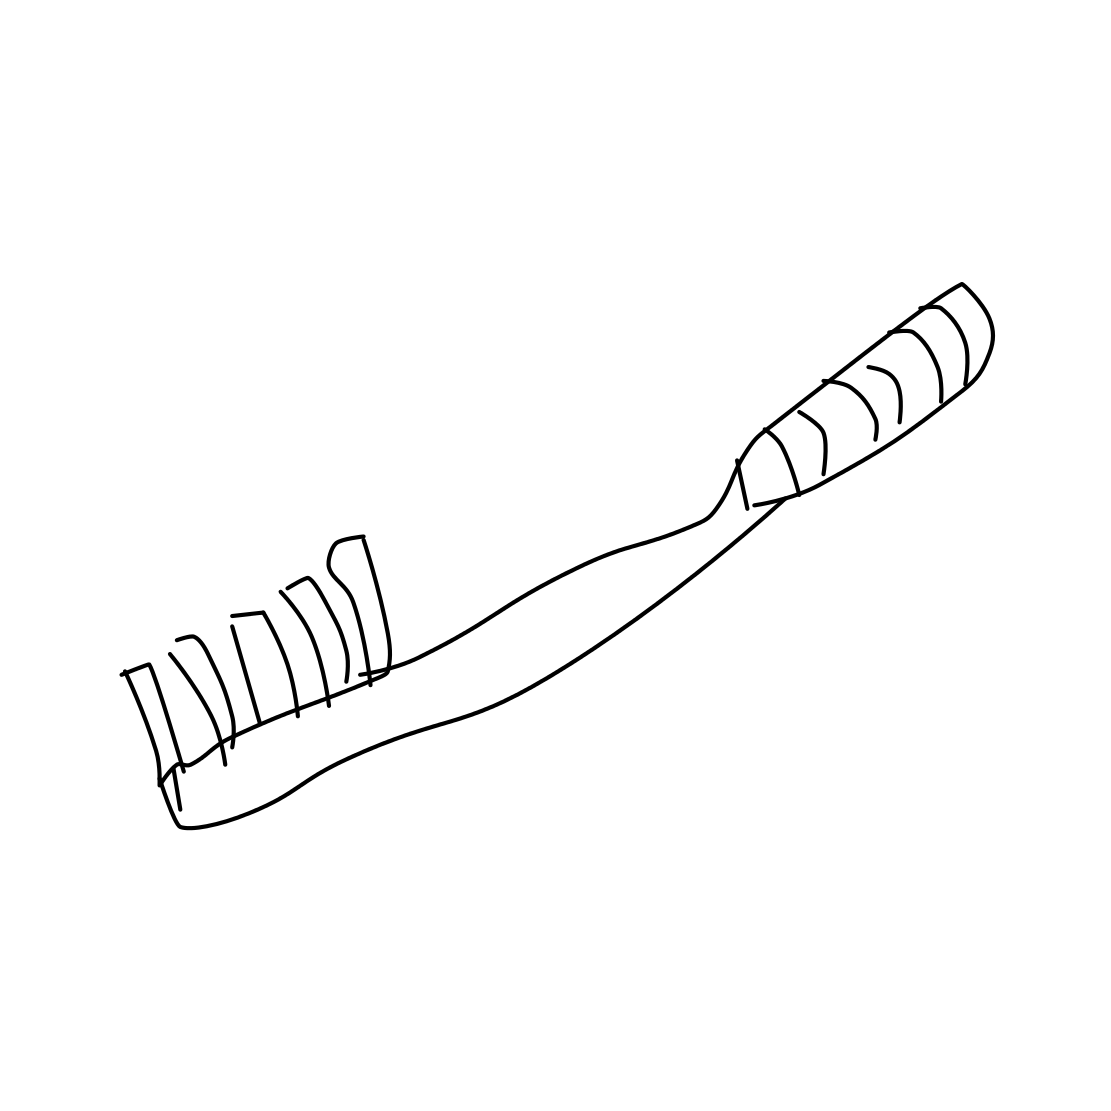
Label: toothbrush